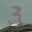
Label: 3